Interaction volume radius: 10 \u00c5
Interaction volume height: 40 \u00c5
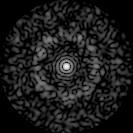
Disorder parameter: 0.8359